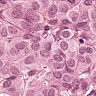
Metastatic tissue present: yes